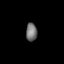
Tissue: prostate
Cell type: Myeloid cells
Senescence score: 0.6881
Nuclear area (px): 193
Mean DAPI intensity: 117.503